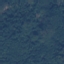
Land use / land cover class: Forest